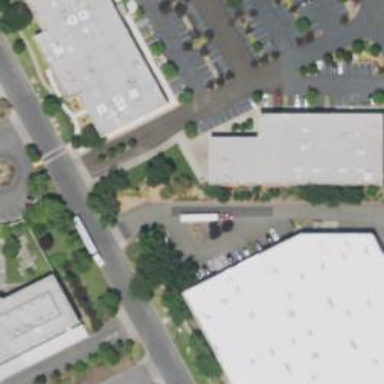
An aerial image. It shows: Office building.